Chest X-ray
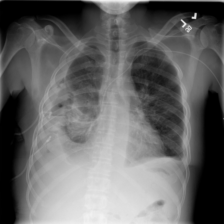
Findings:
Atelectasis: negative
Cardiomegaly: negative
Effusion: positive
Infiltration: negative
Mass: negative
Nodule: negative
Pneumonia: negative
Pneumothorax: negative
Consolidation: negative
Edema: negative
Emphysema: negative
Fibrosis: negative
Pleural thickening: negative
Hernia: negative